Question: Just now I got this strange problem and I wonder if there is something I miss in VS2012 to solve it. I'm working with MDI Windows Forms and I have this 'dataGridView' for which I retrieve data from database and then set the 'dataSource' property of the grid with the data from the database. But even though I use an old project as a scaffold for this one, now I get my 'dataGridView' as designed in the VS2012 and next to it I get the data from the database as if it's part from my 'dataGridView' design except the header columns are with the names of the columns from the database.
However I did a little reearch and find out that in fact this problem is easily solved by setting 'AutoGenerateColumns' property to false. What I can't find is this property in the VS2012 designer. Now I'm using this :
'''
dgvClients.AutoGenerateColumns = false;
dgvClients.DataSource = mainGridInfoList;
'''
in the 'load' event but I'd rather prefer to use the designer (if possible of course) and remove this line - 'dgvClients.AutoGenerateColumns = false;' from my code. The problem is that I can't see property with that exact name for the 'dataGridView' so I wonder - is the name changed? It would be kinda strange because I can still use it in my code, or there was never a way to do this from the IDE designer and it must be written in the source code explicitly?
P.S
It occurs that using the IDE designer is not very good decision for this particular problem (at least I think so) but here is a printscreen that can show you how to set this property from the VS2012 designer.

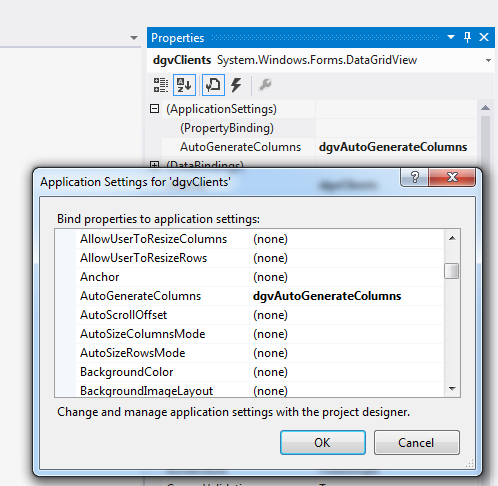
Answer: I found something in the documentation that might help with your question.
From <URL>:
> Note:Setting the DataSource in the Windows Forms Designer automatically
sets the AutoGenerateColumns property to false and generates code to
add and bind a column for each property in the data source. The code
that is generated at design-time is equivalent to the manually added
code shown in the following example. It is not the same as the
auto-generation of columns at run-time that occurs when the
AutoGenerateColumns property is set to true.